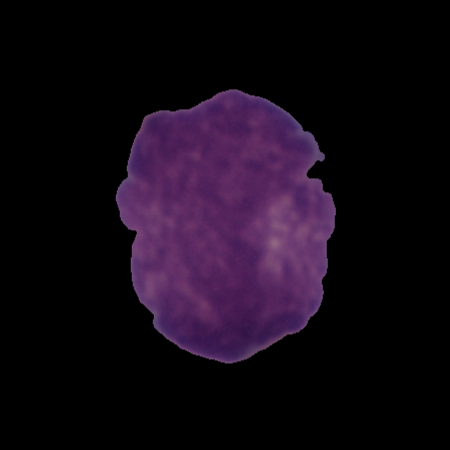
Label: healthy